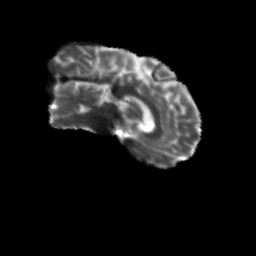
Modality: T2w
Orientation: sagittal
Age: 70
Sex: male
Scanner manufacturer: siemens
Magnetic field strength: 3 T
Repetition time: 4.71 s
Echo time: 0.0906 s